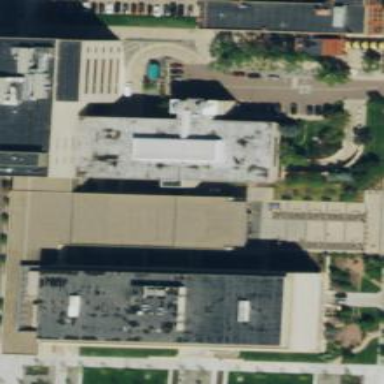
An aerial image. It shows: Courthouse building.